Question: how to display my ez-page links ?
I create the ez page ,but can not see any links in index. why? how to display it?

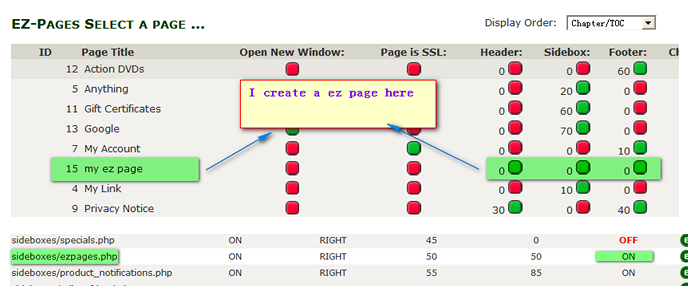
Answer: If the header, sidebox and footer indicators are on, it should display in your header, sidebox and footer.
Perhaps you changed one of these files or didn't enable the sidebox?
Header: includes/templates/YOUR_TEMPLATE/common/tpl_header.php
Footer: includes/templates/YOUR_TEMPLATE/common/tpl_footer.php
Sidebox: Turn on EZPages sidebox in admin->tools->layout boxes controller